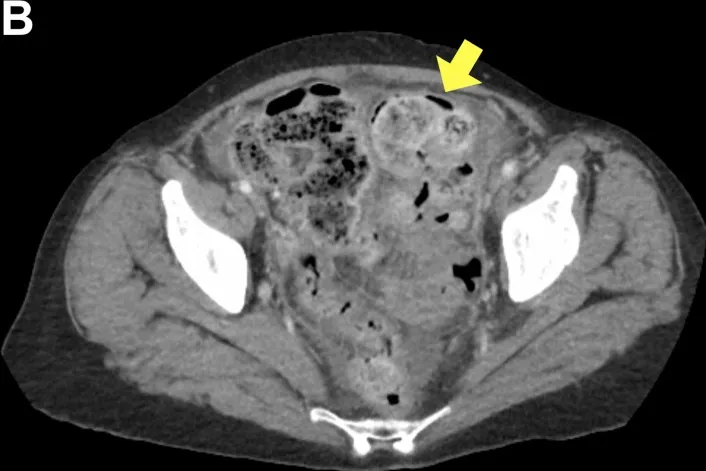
Abdominal computed tomography scan of a 50-year-old female with perforated diverticulitis. Axial image with wall thickening in the sigmoid colon and possible air in the sigmoid colon wall (arrow).
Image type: radiology (ct)